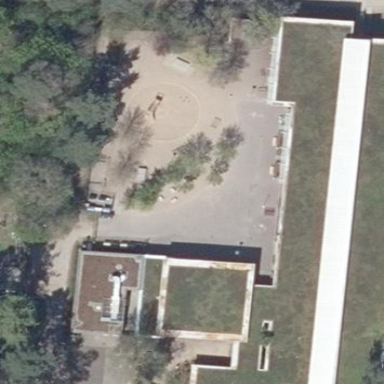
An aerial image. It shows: School.